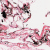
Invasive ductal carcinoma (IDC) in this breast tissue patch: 0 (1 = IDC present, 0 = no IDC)